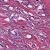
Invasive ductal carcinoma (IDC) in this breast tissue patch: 1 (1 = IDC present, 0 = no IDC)